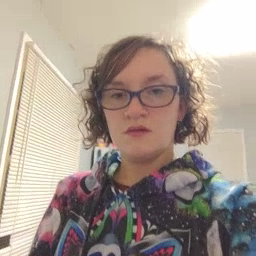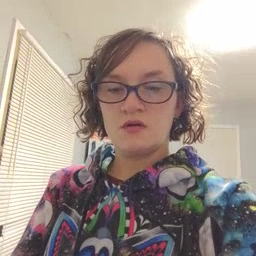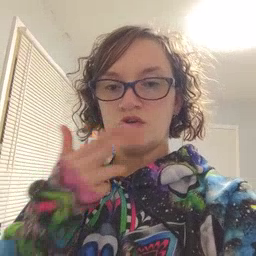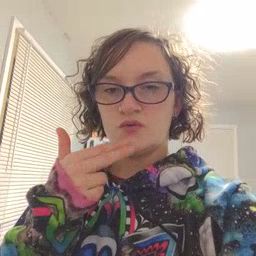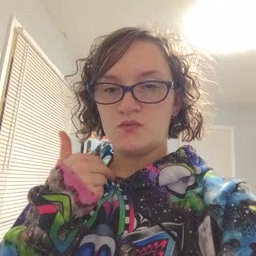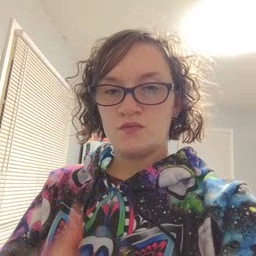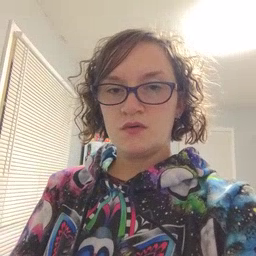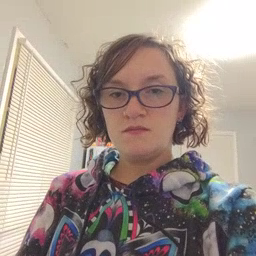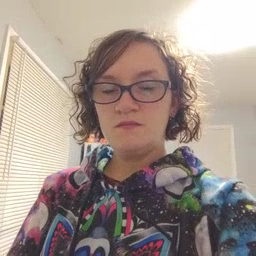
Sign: cute